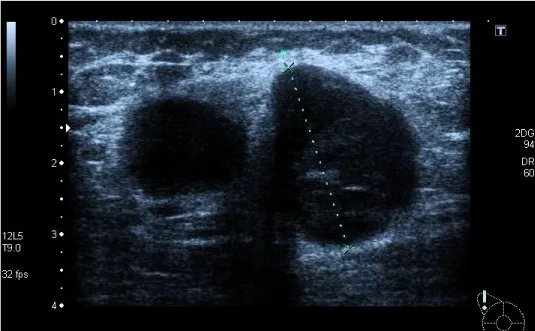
Ultrasound second look and fine-needle aspirate biopsy of the second lesion.
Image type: radiology (ultrasound)